Interaction volume radius: 5 \u00c5
Interaction volume height: 35 \u00c5
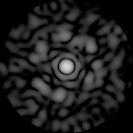
Disorder parameter: 0.7719